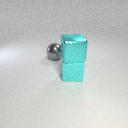
large gray metal sphere to the left of large cyan rubber cube